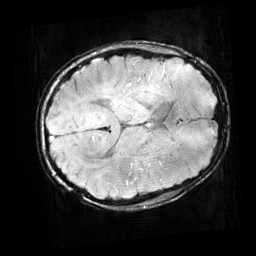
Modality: SWI
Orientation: axial
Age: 10
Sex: male
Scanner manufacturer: siemens
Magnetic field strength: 3 T
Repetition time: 0.027 s
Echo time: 0.02 s